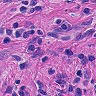
Metastatic tissue present: yes